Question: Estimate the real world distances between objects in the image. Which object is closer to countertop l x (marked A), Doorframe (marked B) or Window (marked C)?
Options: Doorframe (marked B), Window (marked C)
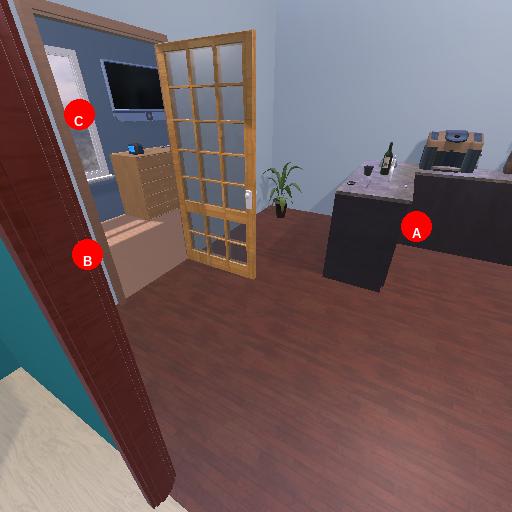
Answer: Doorframe (marked B)